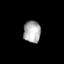
Tissue: skin
Cell type: Epithelial cells
Senescence score: 0.9226
Nuclear area (px): 372
Mean DAPI intensity: 171.457